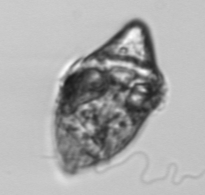
Label: Gyrodinium